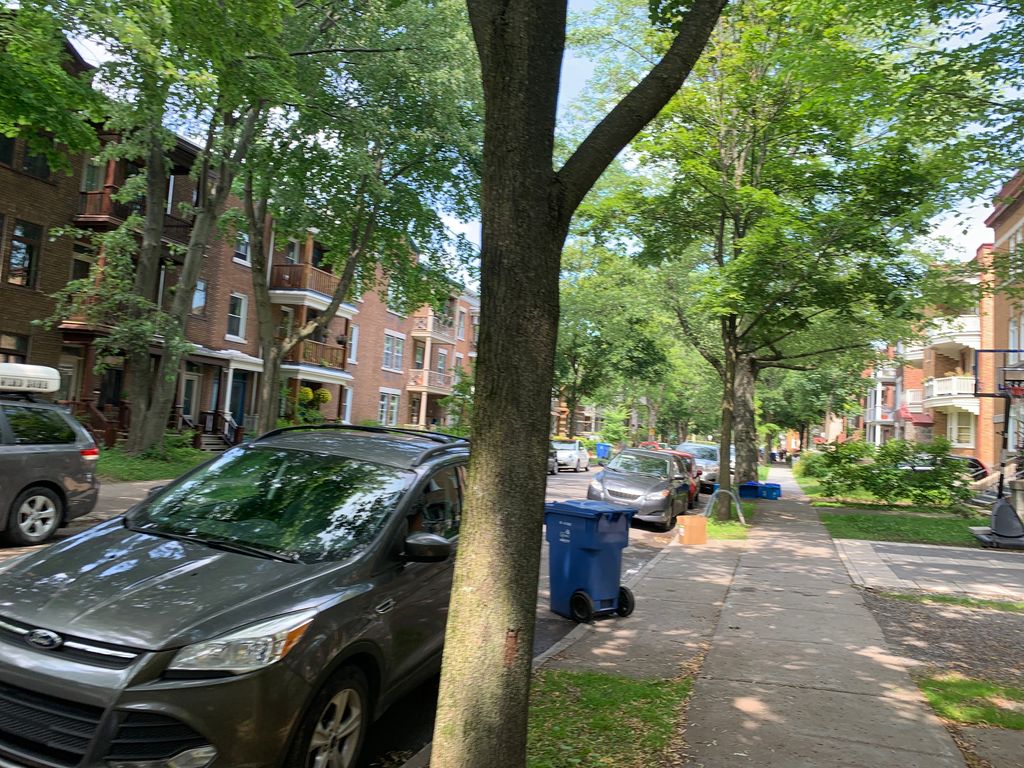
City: quebec_city